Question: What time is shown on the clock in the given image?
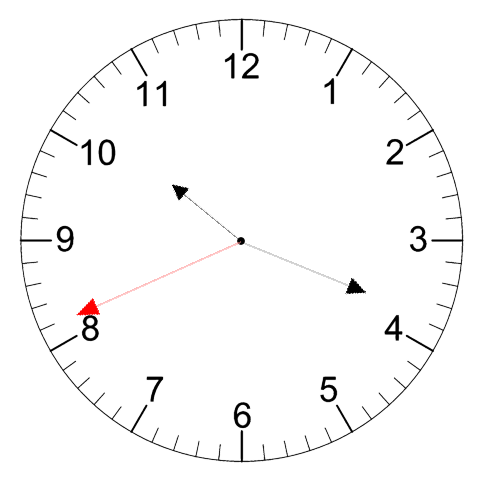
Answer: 10:18:41